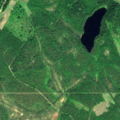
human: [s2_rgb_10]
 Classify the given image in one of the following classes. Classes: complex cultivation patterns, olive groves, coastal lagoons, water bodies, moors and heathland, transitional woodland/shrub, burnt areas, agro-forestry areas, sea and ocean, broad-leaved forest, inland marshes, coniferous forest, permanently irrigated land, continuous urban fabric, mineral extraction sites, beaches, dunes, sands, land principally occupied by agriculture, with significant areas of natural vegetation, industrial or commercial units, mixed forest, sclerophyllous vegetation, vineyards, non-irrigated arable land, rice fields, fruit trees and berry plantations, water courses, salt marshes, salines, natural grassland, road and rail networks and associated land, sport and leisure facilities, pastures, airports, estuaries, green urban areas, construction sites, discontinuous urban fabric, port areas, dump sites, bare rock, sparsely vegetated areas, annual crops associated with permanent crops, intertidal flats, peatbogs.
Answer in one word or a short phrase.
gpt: coniferous forest, mixed forest, transitional woodland/shrub